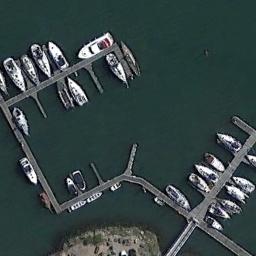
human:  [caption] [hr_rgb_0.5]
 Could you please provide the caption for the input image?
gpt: There are many ships of different shapes and sizes in the harbor .

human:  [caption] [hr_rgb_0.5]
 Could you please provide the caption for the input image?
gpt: There are people and cars on the harbor shore .

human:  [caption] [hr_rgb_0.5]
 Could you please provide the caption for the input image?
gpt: There are some yachts lined up on the sea next to the harbor next to the lawn, And there are still some empty spaces .

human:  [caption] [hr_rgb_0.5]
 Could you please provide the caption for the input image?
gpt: The harbor has some neatly docked boats and the color of the waters is green .

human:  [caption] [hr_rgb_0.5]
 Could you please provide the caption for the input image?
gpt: There are some ships at the harbor .